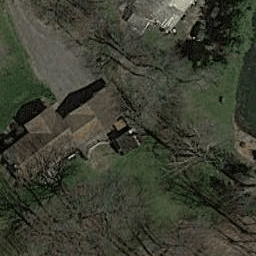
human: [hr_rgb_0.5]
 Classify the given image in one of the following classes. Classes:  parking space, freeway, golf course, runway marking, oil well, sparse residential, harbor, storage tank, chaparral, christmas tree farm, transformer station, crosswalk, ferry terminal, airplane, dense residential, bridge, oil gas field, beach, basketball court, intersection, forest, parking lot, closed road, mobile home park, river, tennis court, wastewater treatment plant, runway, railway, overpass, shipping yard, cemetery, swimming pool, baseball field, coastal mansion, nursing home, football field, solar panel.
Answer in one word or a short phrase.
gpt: sparse residential